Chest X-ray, PA view. Patient: 41 years old, sex F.
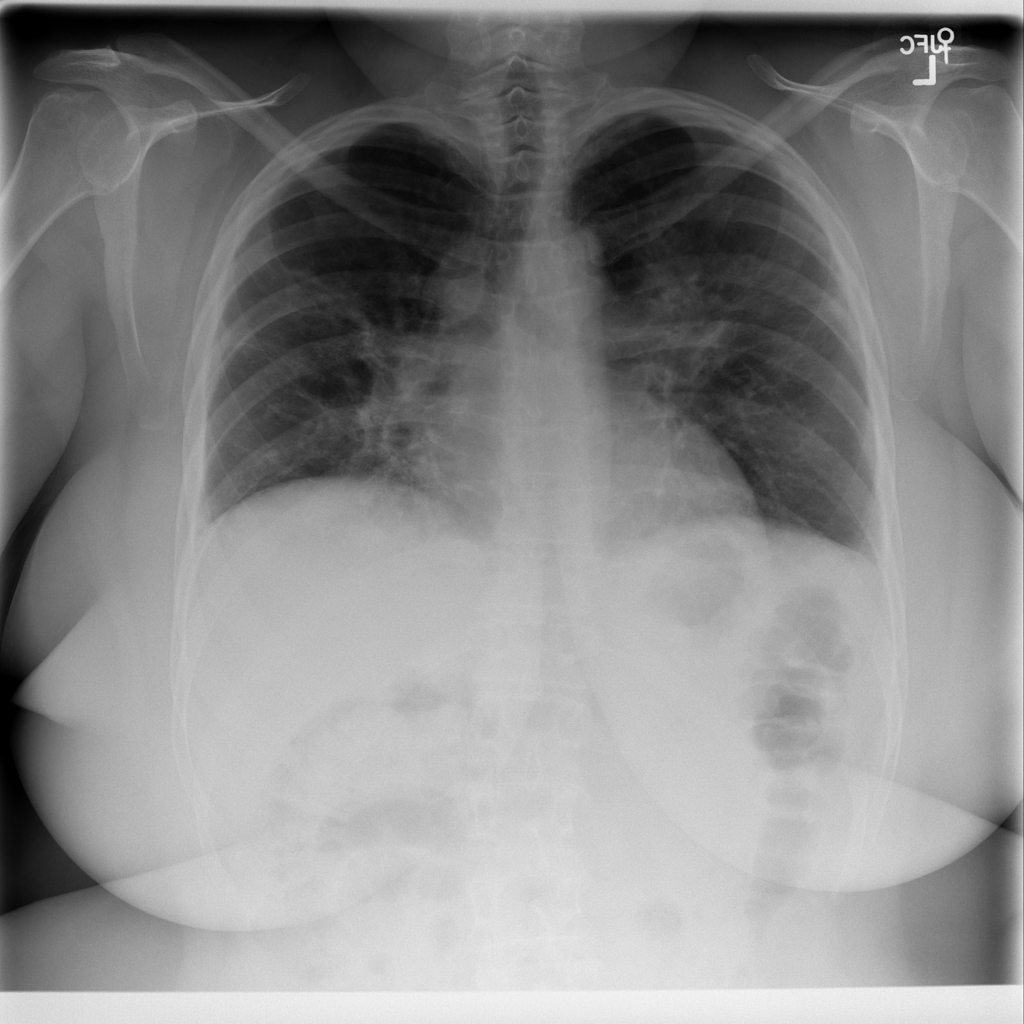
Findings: No Finding